Question: There are thin silver or white maybe, bars at the top and bottom of my Bootstrap 3 navbar. I'm unable to locate the CSS class to change. I tried using Chrome console to work it out but I'm having no luck on this one. Can someone lend their expertise?

Here is a <URL>
'Some "code" needed here or you can't post a JSFiddle link?'
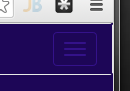
Answer: In your boostrap.min.css file look for:
'''
.navbar{position:relative;min-height:50px;margin-bottom:20px;border:1px solid transparent}
'''
Change this to:
'''
.navbar{position:relative;min-height:50px;margin-bottom:20px;border:none}
'''